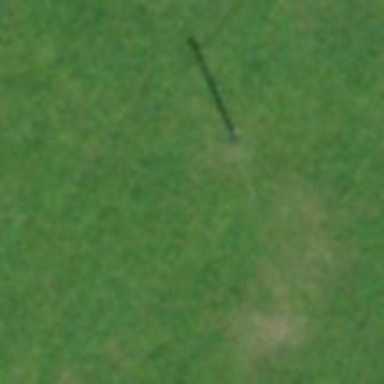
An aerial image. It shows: Power pole.